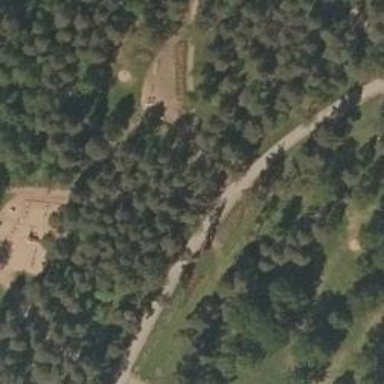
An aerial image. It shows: Disc golf tee.